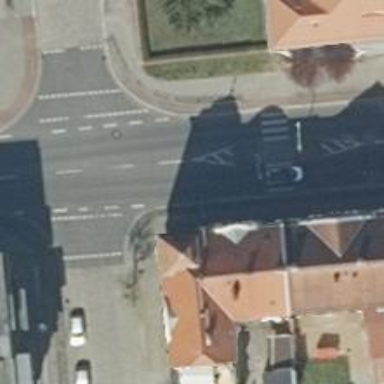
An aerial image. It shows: Chicane for traffic calming.